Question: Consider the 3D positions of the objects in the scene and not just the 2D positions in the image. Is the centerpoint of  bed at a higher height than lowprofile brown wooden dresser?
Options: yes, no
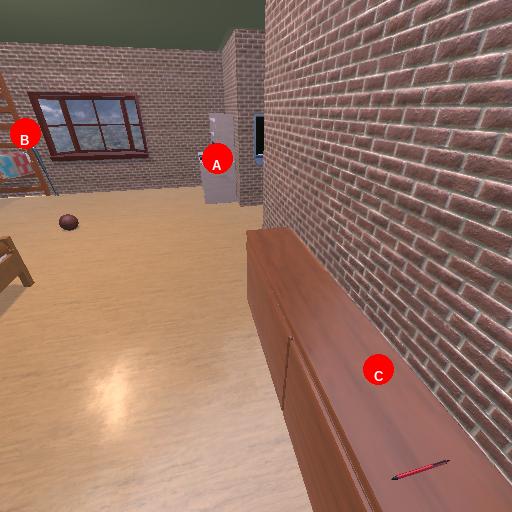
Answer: yes